Question: I'm trying to create an array of objects in vbscript, where each object has a string and a number as properties. The string is coming from a different array, and the number is incremented in the loop.
---
Here's the error occurring, on the line 'newValues(i) = (New Pet)(values(i), number)':

---
...and here's my code:
'''
Class Pet
Public objectName
Public objectNumber
' constructor here:
Public Default Function Init(name, number)
objectName = name
objectNumber = number
Set Init = Me
End Function
End Class
values = Array(_
"Cat",_
"Dog",_
"Bird"_
)
number = 3
ReDim newValues(uBound(values))
For i = 0 to uBound(values)
newValues(i) = (New Pet)(values(i), number)
number = number + 1
Next
'''
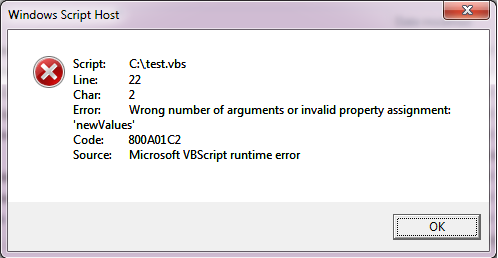
Answer: Use 'Set' when assigning objects.
'''
Set newValues(i) = (New Pet)(values(i), number)
'''